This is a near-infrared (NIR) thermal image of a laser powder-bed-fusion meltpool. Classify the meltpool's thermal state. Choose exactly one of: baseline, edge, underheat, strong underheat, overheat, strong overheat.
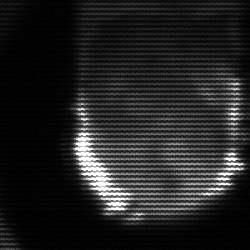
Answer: baseline